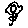
Label: flower